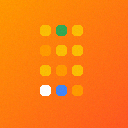
Screen state: on